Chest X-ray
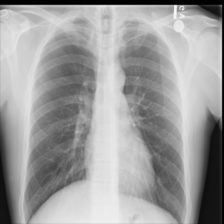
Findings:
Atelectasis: negative
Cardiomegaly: negative
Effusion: negative
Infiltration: negative
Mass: negative
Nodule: negative
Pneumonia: negative
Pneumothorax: negative
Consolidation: negative
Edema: negative
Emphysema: negative
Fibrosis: negative
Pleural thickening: negative
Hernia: negative